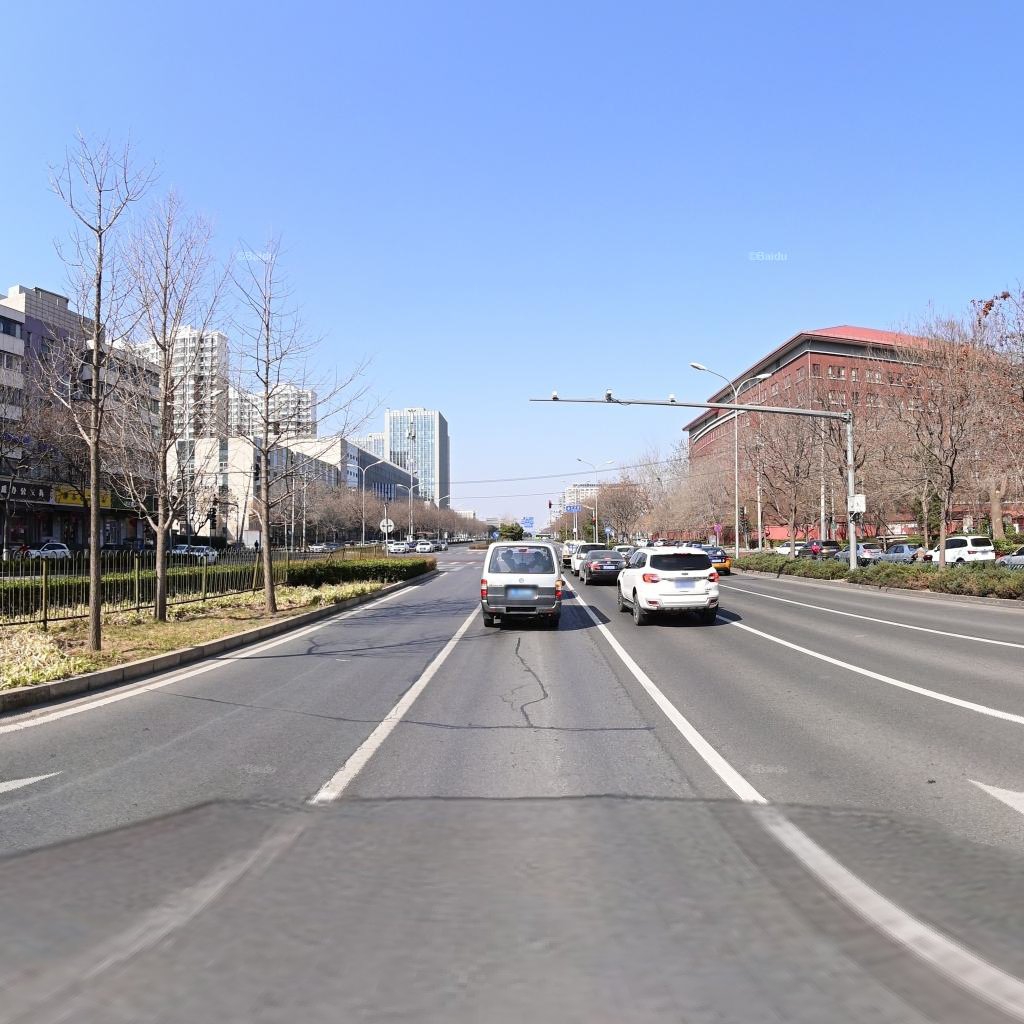
Region: Haidian
Road damage annotations: transverse patch, longitudinal patch